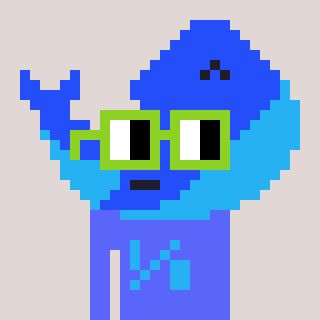
a pixel art character with square light green glasses, a whale-shaped head and a purple-colored body on a warm background